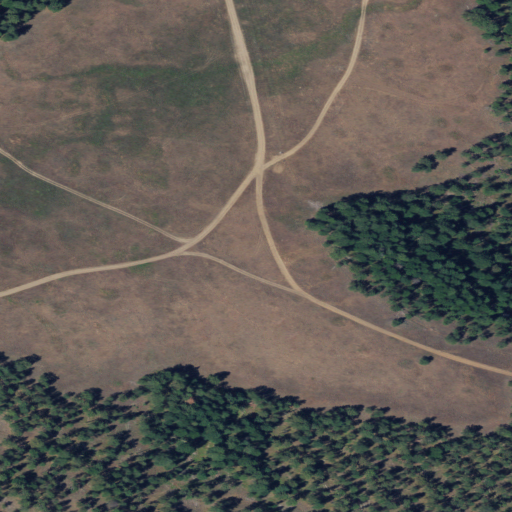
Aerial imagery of ridge(s) in Oregon named Three Cabin Ridge containing grassland and evergreen forest